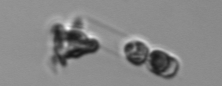
Label: Guinardia_delicatula_TAG_internal_parasite